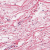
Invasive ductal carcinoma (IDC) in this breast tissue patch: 0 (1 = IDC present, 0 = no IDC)